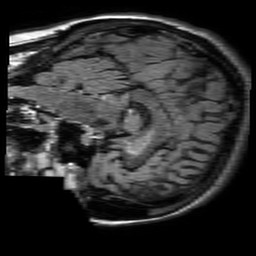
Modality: FLAIR
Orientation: sagittal
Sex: female
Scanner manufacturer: philips
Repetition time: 11 s
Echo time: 0.125 s